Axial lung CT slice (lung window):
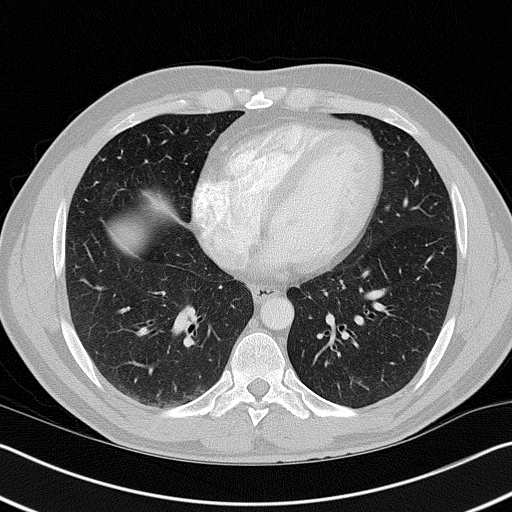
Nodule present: no